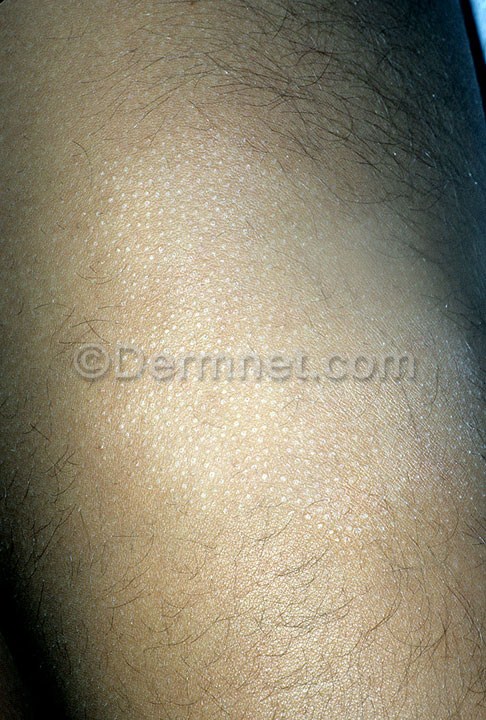
Disease: Actinic Keratosis Basal Cell Carcinoma and other Malignant Lesions